Question: I'm using MySQL Workbench to create a 'user' table. I would like to make 'name' and 'surname' unique. On their own, 'name' or 'surname' are not unique as long as both are not duplicated simultaneously by a separate record.
Can I do this using MySQL Workbench or do I have to execute a a SQL statement manually? If so, what is the syntax?

So, there can be many 'name=John' and 'surname=Doe' but only 1 'John Doe'
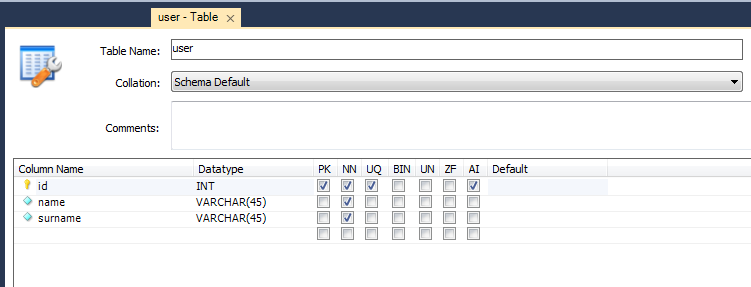
Answer: In the tabs underneath the table design window, you'll see "Indexes". Click that tab, create a new unique index, tick the boxes for the columns you want to include in the unique index.
(The view you're looking at in your question is the "Columns" view, which lets you change details of individual columns, each of which can include a "unique" property, but for multi-column uniqueness you need to create an index.)